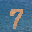
Label: 7